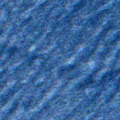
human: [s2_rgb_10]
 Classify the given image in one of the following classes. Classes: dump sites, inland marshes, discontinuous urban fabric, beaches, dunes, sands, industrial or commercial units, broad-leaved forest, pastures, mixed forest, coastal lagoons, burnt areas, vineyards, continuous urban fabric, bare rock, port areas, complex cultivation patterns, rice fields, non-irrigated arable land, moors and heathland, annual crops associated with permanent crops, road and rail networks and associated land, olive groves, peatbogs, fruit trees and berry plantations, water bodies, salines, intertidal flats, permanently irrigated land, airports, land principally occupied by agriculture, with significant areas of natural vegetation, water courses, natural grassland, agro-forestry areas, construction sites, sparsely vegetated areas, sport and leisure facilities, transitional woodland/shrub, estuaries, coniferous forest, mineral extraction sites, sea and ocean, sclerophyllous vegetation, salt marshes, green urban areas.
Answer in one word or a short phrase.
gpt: sea and ocean